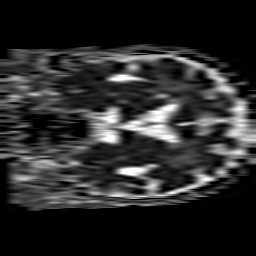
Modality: ADC
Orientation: coronal
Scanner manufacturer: philips
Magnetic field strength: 1.5 T
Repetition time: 4.911 s
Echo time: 0.07794 s